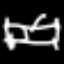
Label: bed